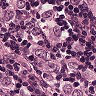
Metastatic tissue present: yes